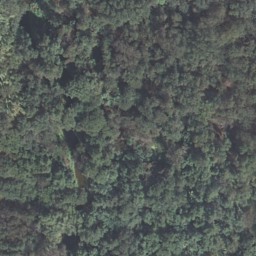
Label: forest